Question: I have a code here and can get only current oil price but I need to get a result the same as the picture below. I have no idea to do this.

'''
<?php
$soapUrl = "http://www.pttplc.com/webservice/pttinfo.asmx?op=CurrentOilPrice";
$xml_post_string = '<?xml version="1.0" encoding="utf-8"?>
<soap12:Envelope xmlns:xsi="http://www.w3.org/2001/XMLSchema-instance" xmlns:xsd="http://www.w3.org/2001/XMLSchema" xmlns:soap12="http://www.w3.org/2003/05/soap-envelope">
<soap12:Body>
<CurrentOilPrice xmlns="http://www.pttplc.com/ptt_webservice/">
<Language>string</Language>
</CurrentOilPrice>
</soap12:Body>
</soap12:Envelope>';
$headers = array(
"POST /webservice/pttinfo.asmx HTTP/1.1",
"Host: www.pttplc.com",
"Content-Type: application/soap+xml; charset=utf-8",
"Content-Length: " . strlen($xml_post_string)
);
$url = $soapUrl;
$ch = curl_init();
curl_setopt($ch, CURLOPT_URL, $url);
curl_setopt($ch, CURLOPT_POST, true);
curl_setopt($ch, CURLOPT_POSTFIELDS, $xml_post_string);
curl_setopt($ch, CURLOPT_HTTPHEADER, $headers);
curl_setopt($ch, CURLOPT_RETURNTRANSFER, 1);
$response = curl_exec($ch);
curl_close($ch);
$response1 = str_replace("<soap:Body>", "", $response);
$response2 = str_replace("</soap:Body>", "", $response1);
$parser = simplexml_load_string($response2);
echo $parser->asXML();
'''
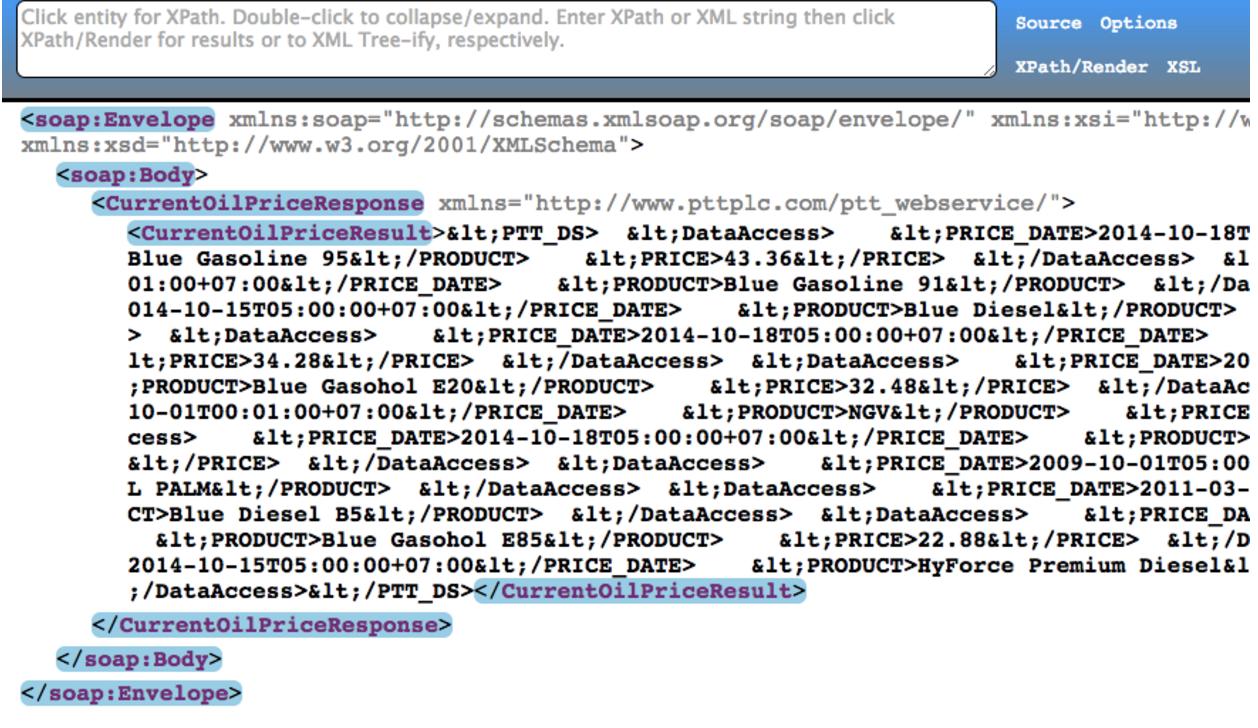
Answer: You can use <URL> to find easy your XML tag.